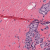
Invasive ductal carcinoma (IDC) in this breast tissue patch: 0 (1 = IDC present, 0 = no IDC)